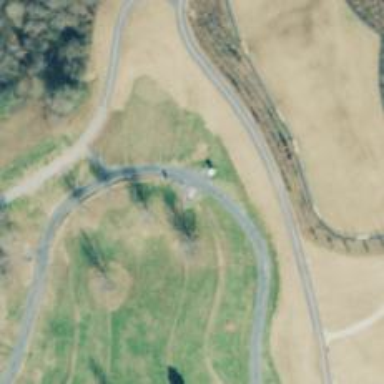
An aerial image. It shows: Disc golf tee.